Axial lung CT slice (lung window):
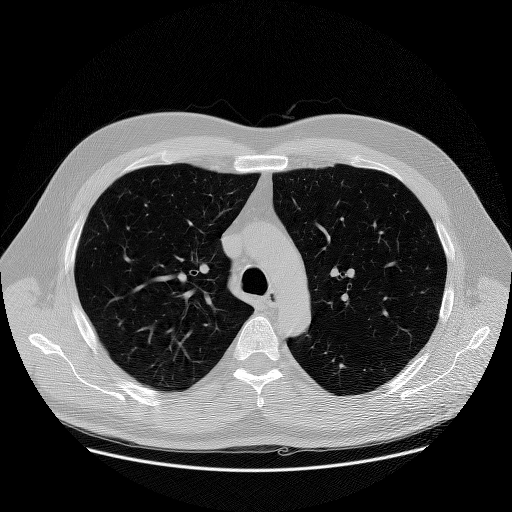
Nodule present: no